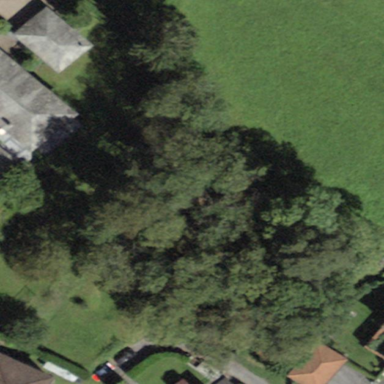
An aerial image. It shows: Forest area.